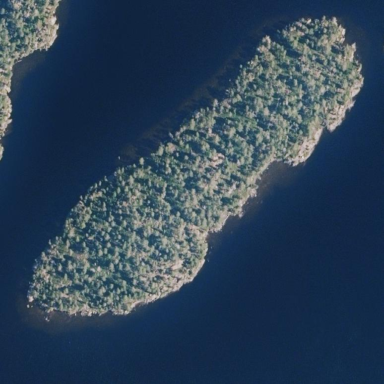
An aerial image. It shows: Islet.